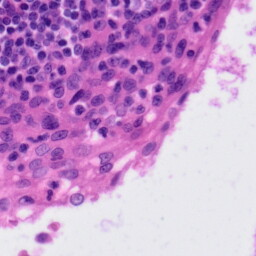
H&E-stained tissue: Tonsil